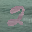
Label: 2